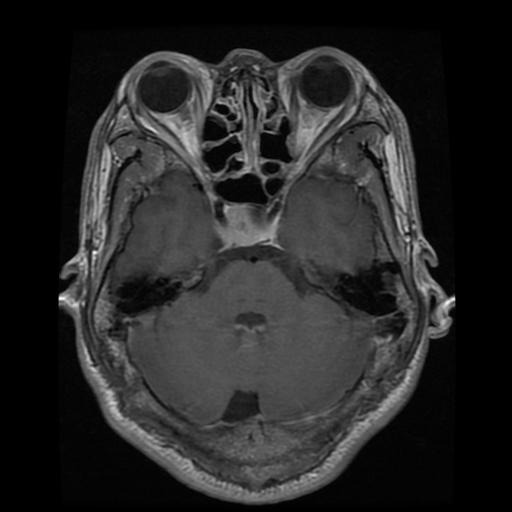
Label: pituitary